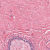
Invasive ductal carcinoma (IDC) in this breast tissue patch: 0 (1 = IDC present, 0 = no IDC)